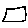
Label: square